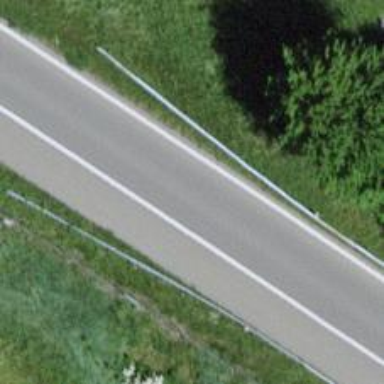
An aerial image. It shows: Asphalt motorway link.